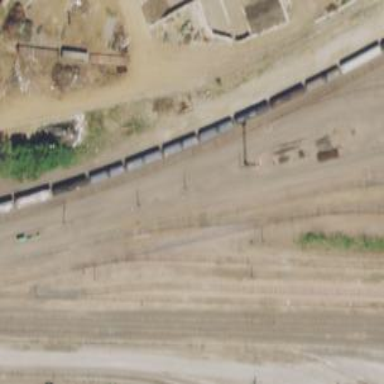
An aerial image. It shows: Abandoned railway yard.